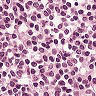
Metastatic tissue present: no